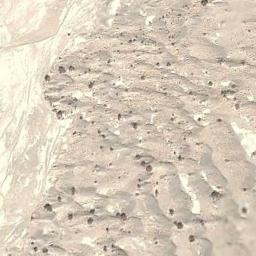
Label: desert